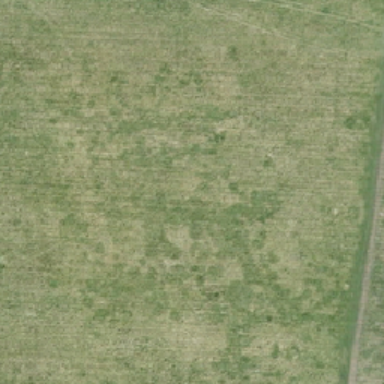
The road runs through the yellow green meadow .